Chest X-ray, AP view. Patient: 38 years old, sex F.
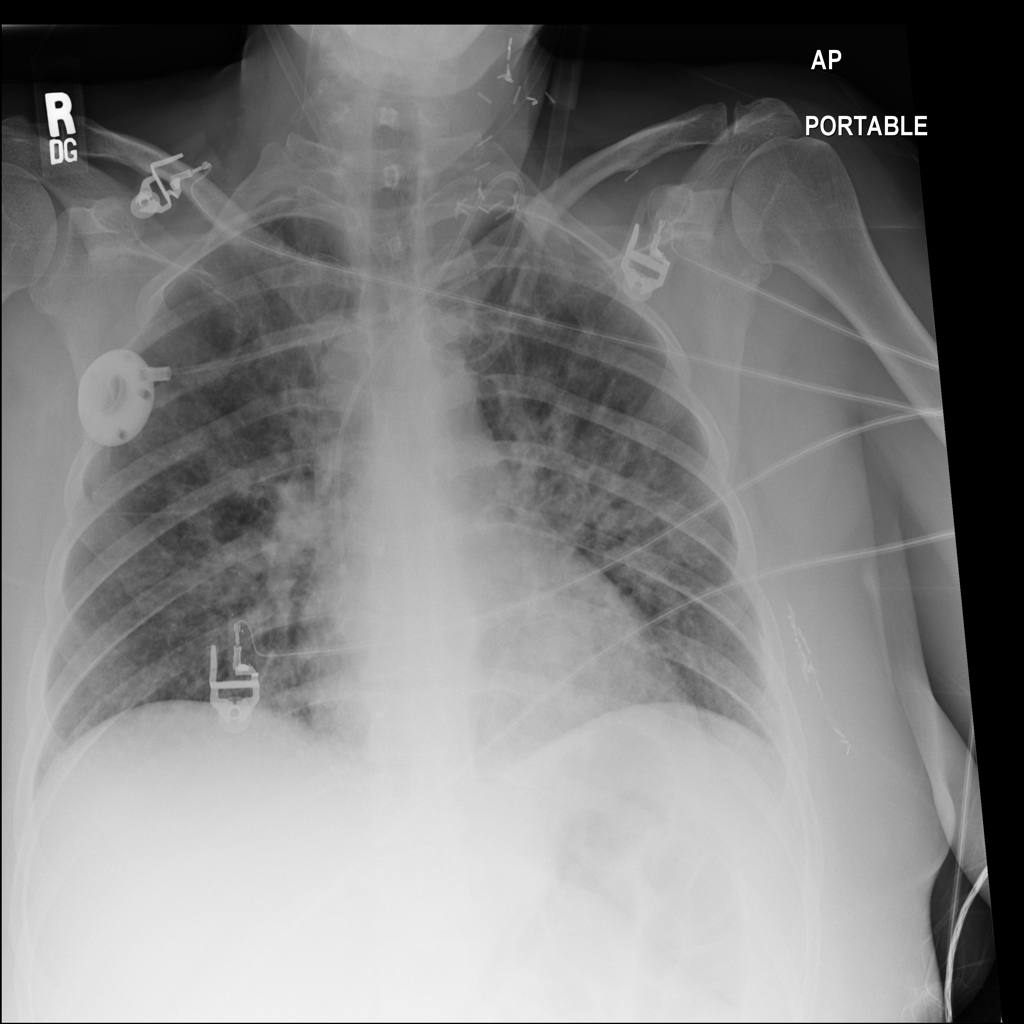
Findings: Nodule, Pneumonia